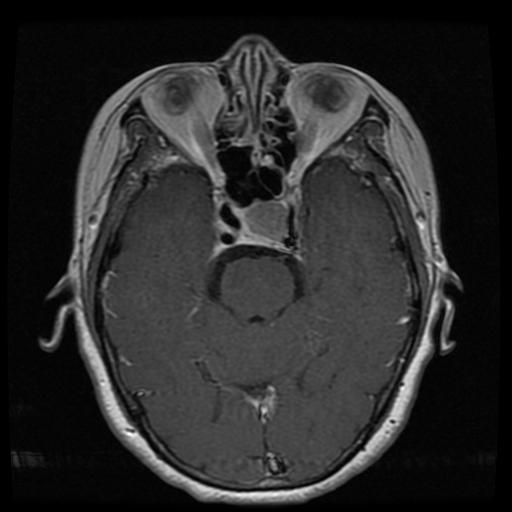
Label: pituitary